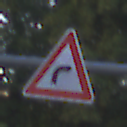
Verkehrszeichen: KurveRechts
Umgebung: Outdoor, Urban
Tageszeit: SunriseSunset
Wetter: Clear
Licht: Natural
Jahreszeit: NotSpecified
Kontrast: LowContrast